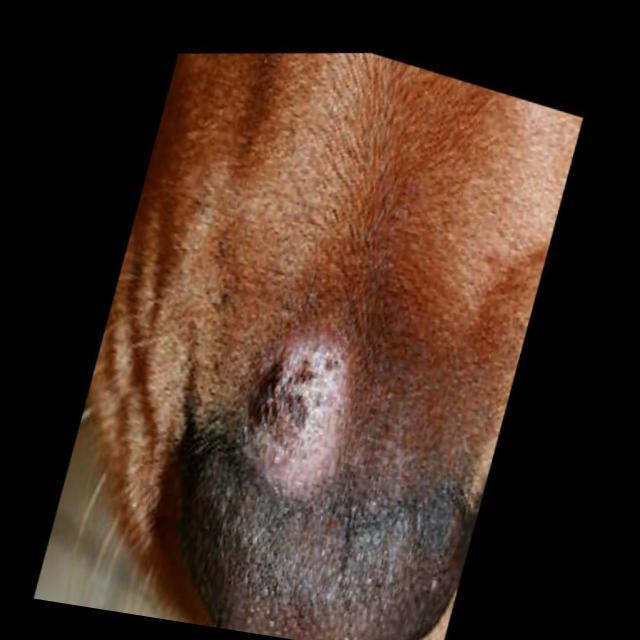
Canine ringworm (Dermatophytosis) — fungal infection caused by Microsporum or Trichophyton. Presents with circular alopecia, scaling, crusting, and broken hairs.